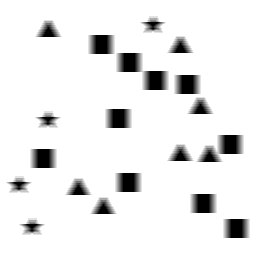
Squares: 10
Triangles: 7
Stars: 4
Total shapes: 21